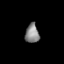
Tissue: prostate
Cell type: Fibroblasts
Senescence score: 0.7449
Nuclear area (px): 261
Mean DAPI intensity: 133.215